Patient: sex M, age 57
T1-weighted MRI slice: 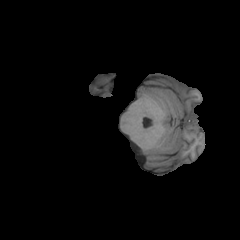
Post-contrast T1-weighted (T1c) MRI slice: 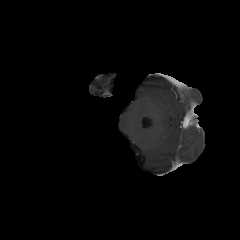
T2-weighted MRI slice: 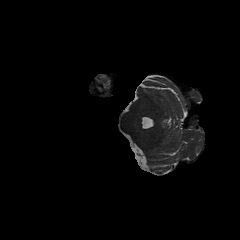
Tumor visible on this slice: no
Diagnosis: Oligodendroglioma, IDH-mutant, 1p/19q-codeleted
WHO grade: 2